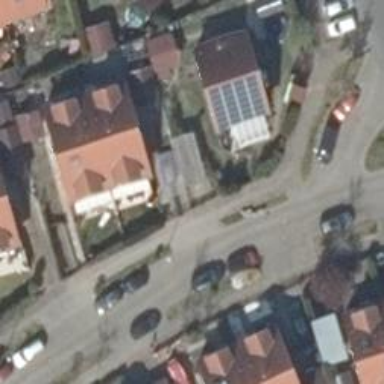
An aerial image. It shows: Sidewalk along the footway.